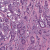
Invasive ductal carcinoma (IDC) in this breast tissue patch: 1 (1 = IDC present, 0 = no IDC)